Question: I retrieve text from a php site using curl like this:
'''
$ctitlece = 'http://feed.evangelizo.org/reader.php?date='.$todayfeast.'&type=comment_t&lang=AM';
$cauthce = 'http://feed.evangelizo.org/reader.php?date='.$todayfeast.'&type=comment_a&lang=AM';
$csrcce = 'http://feed.evangelizo.org/reader.php?date='.$todayfeast.'&type=comment_s&lang=AM';
$creadce = 'http://feed.evangelizo.org/reader.php?date='.$todayfeast.'&type=comment&lang=AM';
if ( $curl_exists ) {
curl_setopt($ch, CURLOPT_URL, $ctitlece);
$titlece = curl_exec($ch);
curl_setopt($ch, CURLOPT_URL, $cauthce);
$authce = curl_exec($ch);
curl_setopt($ch, CURLOPT_URL, $csrcce);
$srcce = curl_exec($ch);
curl_setopt($ch, CURLOPT_URL, $creadce);
$readce = curl_exec($ch);
}
'''
Then I show it on my web page like this:
'''
<span class="readings_heading">Commentary</span><br/>
<div class="rscroll">
<div class='rtitlec'>
<?php echo $titlece; ?>
</div>
<div class='rtitlec'>
<?php echo $authce; ?>
</div>
<div class='rtitlec'>
<?php echo $srcce; ?>
</div>
<span class="line_space"></span>
<div id='readce' class='rtextc'>
<?php echo $readce; ?>
</div>
</div>
'''
If I have the main page character set as UTF-8, the quotes still come up as weird characters.
'''
<meta http-equiv="Content-Type" content="text/html; charset=UTF-8" />
'''

If I do a utf-8 decode
'''
$readce_before = curl_exec($ch);
$readce = utf8_decode ( $readce_before );
'''
this removes the diamonds, but still prints question marks instead of the quotes.
The original page that I read in the curl is plain html like this:
'''
<font style="align-text:left" dir="ltr">The joy of the gospel fills the hearts and lives of all who encounter Jesus. Those who accept his offer of salvation are set free from sin, sorrow, inner emptiness and loneliness. With Christ joy is constantly born anew... The great danger in today's world, pervaded as it is by consumerism, is the desolation and anguish born of a complacent yet covetous heart, the feverish pursuit of frivolous pleasures, and a blunted conscience. Whenever our interior life becomes caught up in its own interests and concerns, there is no longer room for others, no place for the poor. God's voice is no longer heard... This is a very real danger for believers too... I invite all Christians, everywhere, at this very moment, to a renewed personal encounter with Jesus Christ, or at least an openness to letting him encounter them; I ask all of you to do this unfailingly each day. No one should think that this invitation is not meant for him or her, since "no one is excluded from the joy brought by the Lord" (Pope Paul VI). The Lord does not disappoint those who take this risk; whenever we take a step towards Jesus, we come to realize that he is already there, waiting for us with open arms. Now is the time to say to Jesus: "Lord, I have let myself be deceived; in a thousand ways I have shunned your love, yet here I am once more, to renew my covenant with you. I need you. Save me once again, Lord, take me once more into your redeeming embrace". How good it feels to come back to him whenever we are lost!... God never tires of forgiving us; we are the ones who tire of seeking his mercy. Christ, who told us to forgive one another "seventy times seven" (Mt 18,2) has given us his example... Time and time again he bears us on his shoulders (Lk 15,5). No one can strip us of the dignity bestowed upon us by this boundless and unfailing love. With a tenderness which never disappoints, but is always capable of restoring our joy, he makes it possible for us to lift up our heads and to start anew.</font><br /><br />&nbsp;&nbsp;&nbsp;&nbsp;<a href="http://dailygospel.org" target="_blank">dailygospel.org</a>
'''
How could I fix this?
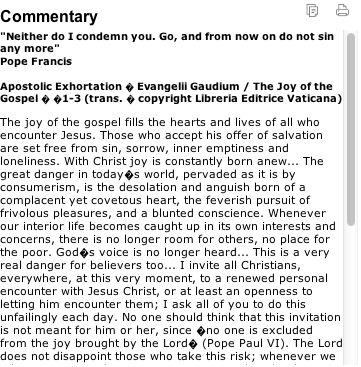
Answer: This is what I found. When the php information is shown using JQ .load the weird characters are shown.
'''
$('#commentary').load('commenglish.php?readings_date='+readings_date+'&readings_hour='+readings_hour, function() {
'''
Switching to a static div with the same information from the php shows the right encoding.
'''
<div id="commentary" style="width: 98%; height: 100%; min-width: 300px; position: relative; top: 0px; padding: 8px 3px 3px 3px; overflow:hidden; background:white; font: 0.9em arial, sans-serif;">
<?php $readings_date=$_REQUEST['readings_date']; $readings_hour=$_REQUEST['readings_hour']; require("commenglish.php"); ?>
<?php $readings_date=$_REQUEST['readings_date']; $readings_hour=$_REQUEST['readings_hour']; require("commfrench.php"); ?>
<?php $readings_date=$_REQUEST['readings_date']; $readings_hour=$_REQUEST['readings_hour']; require("commspanish.php"); ?>
</div> <!-- End Commentary -->
'''
This works with a meta tag with ISO-8859-1.